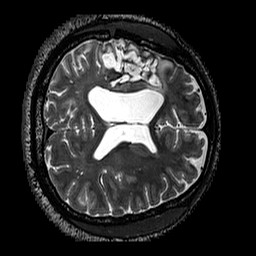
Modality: T2w
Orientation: axial
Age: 42
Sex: male
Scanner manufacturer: siemens
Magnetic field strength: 3 T
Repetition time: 3.2 s
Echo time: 0.567 s